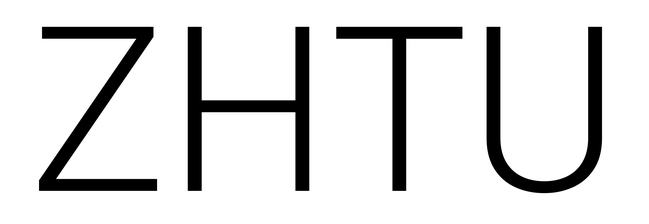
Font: Roboto_Light